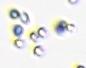
Label: Phaeocystis